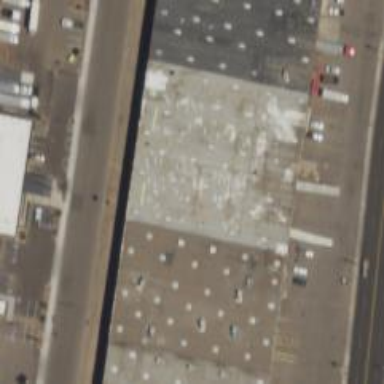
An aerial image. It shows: Warehouse.